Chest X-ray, AP view. Patient: 51 years old, sex M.
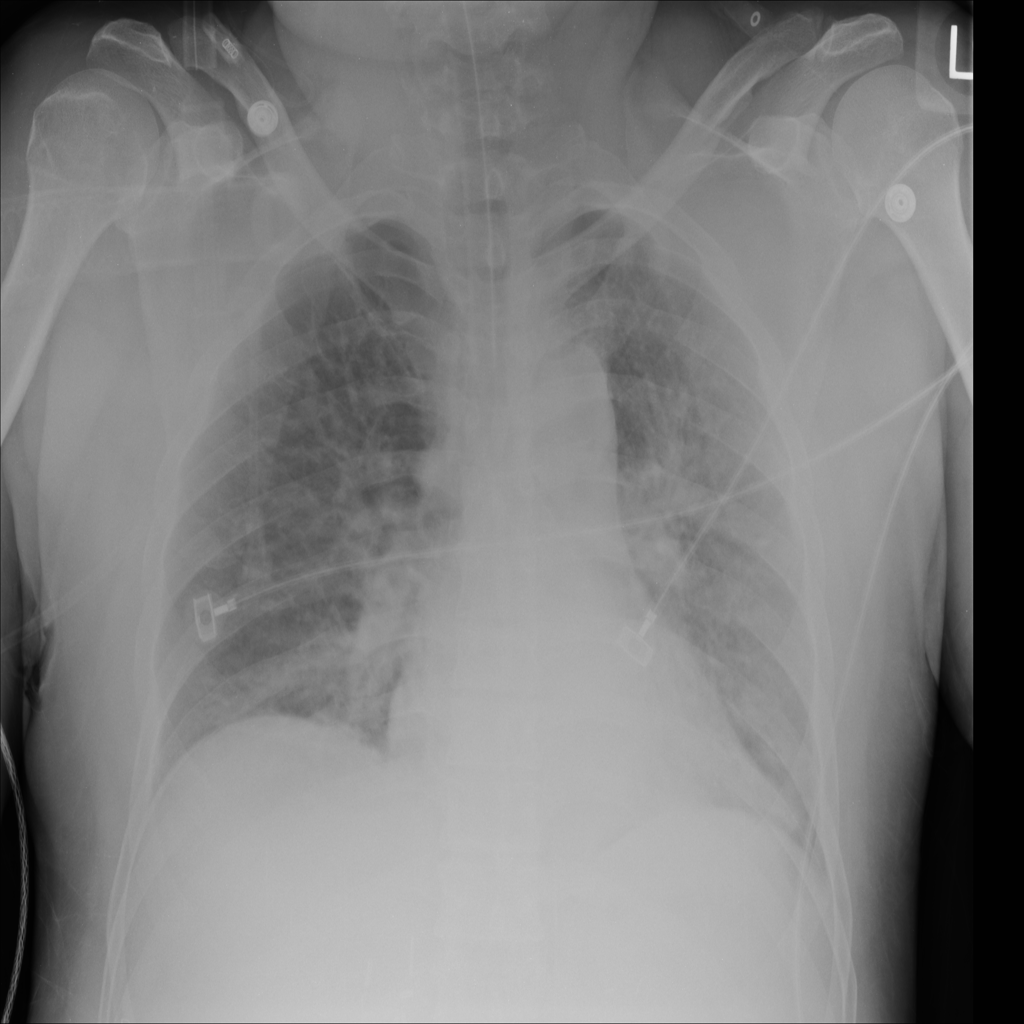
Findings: No Finding